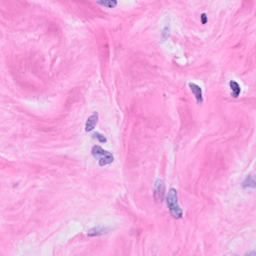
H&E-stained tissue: Breast